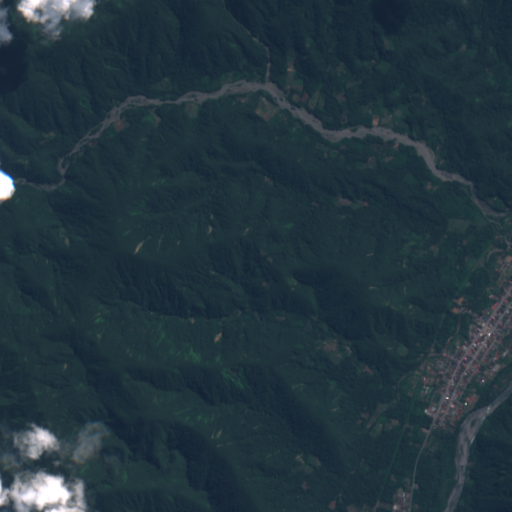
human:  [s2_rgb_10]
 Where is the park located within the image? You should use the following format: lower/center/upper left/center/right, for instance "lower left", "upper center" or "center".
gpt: The park is located in the lower right of the image.
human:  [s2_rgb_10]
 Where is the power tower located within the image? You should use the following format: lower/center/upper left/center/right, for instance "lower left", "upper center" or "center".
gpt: The power tower is located in the lower right of the image.
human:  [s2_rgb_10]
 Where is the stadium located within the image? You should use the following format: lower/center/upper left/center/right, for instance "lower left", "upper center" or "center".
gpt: The stadium is located in the lower right of the image.
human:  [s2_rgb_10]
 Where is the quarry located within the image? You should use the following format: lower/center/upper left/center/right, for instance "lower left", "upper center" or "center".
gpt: There is no quarry in the image.